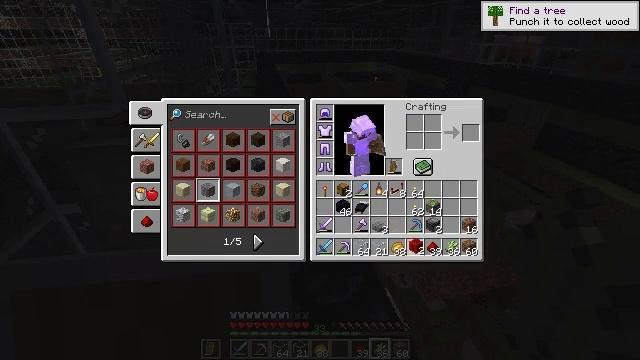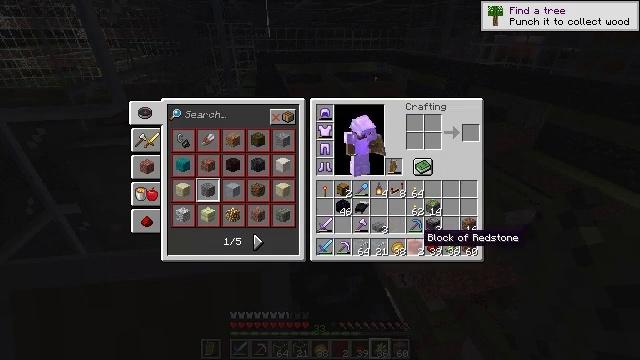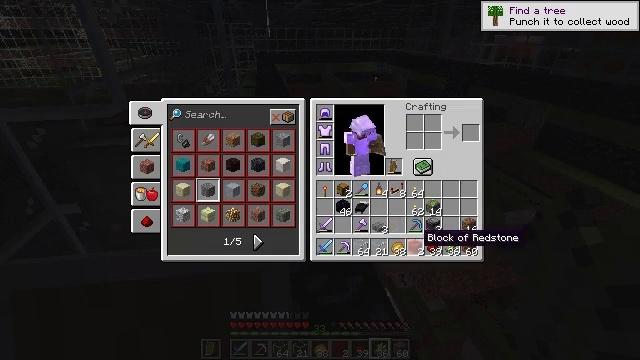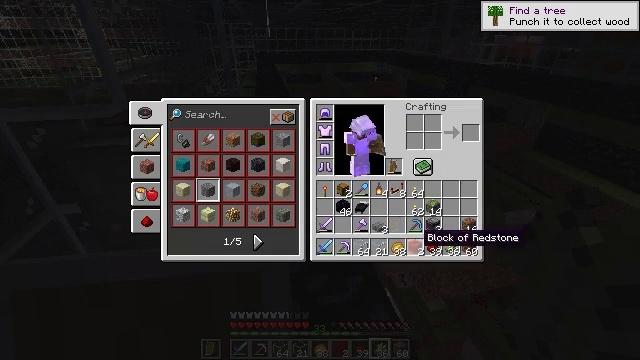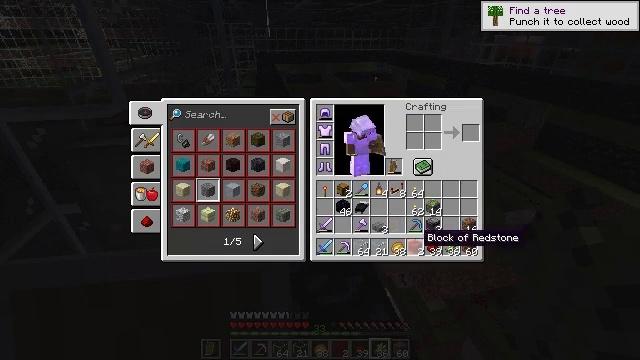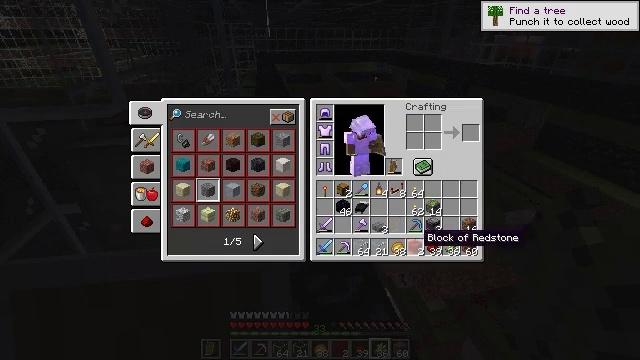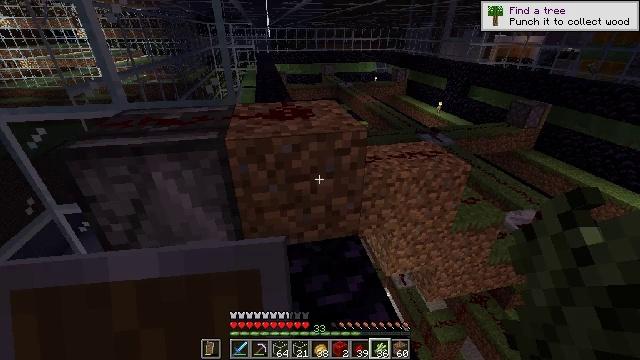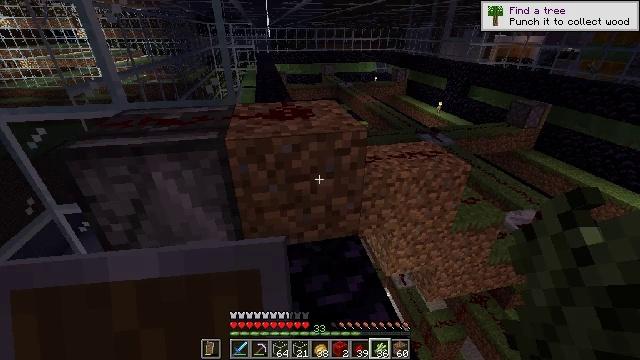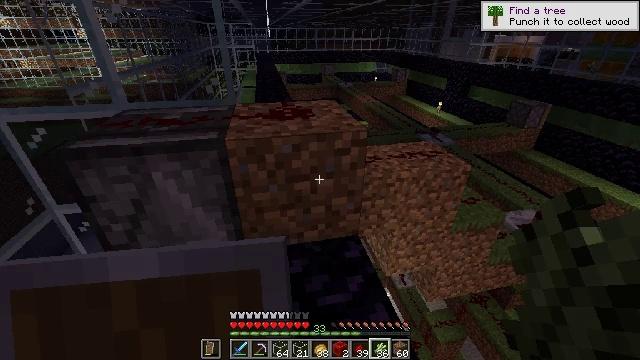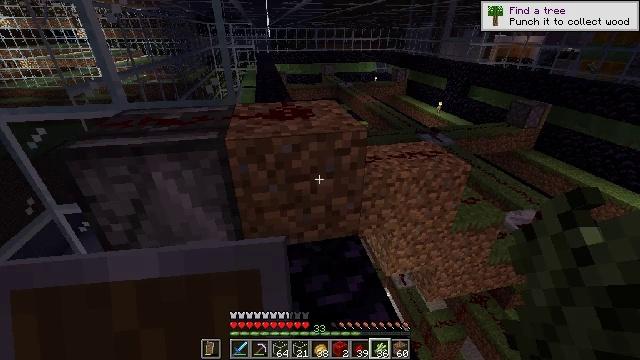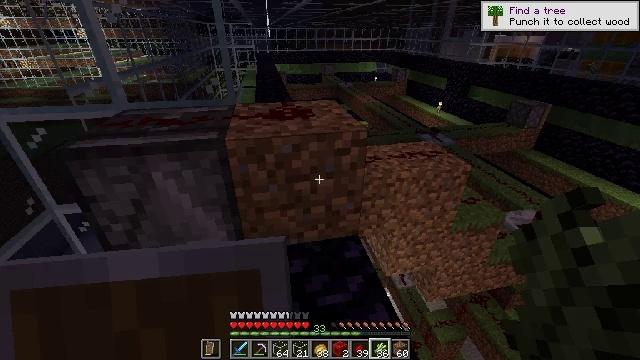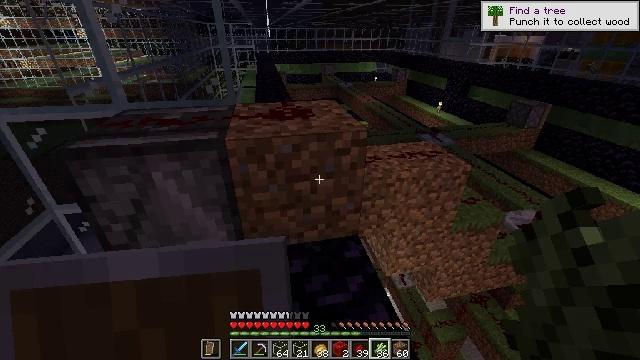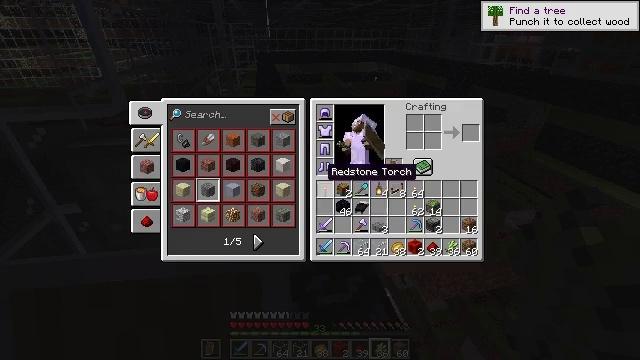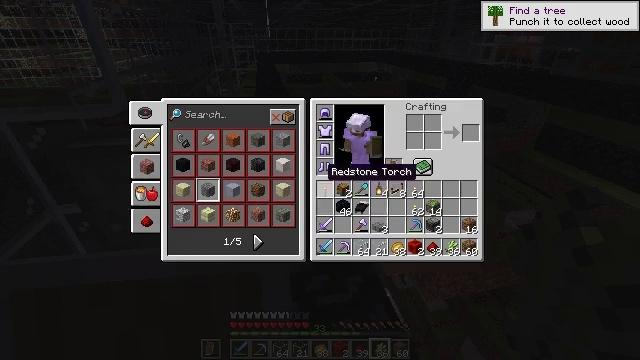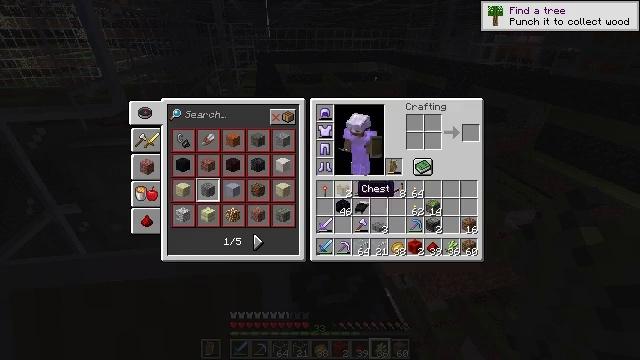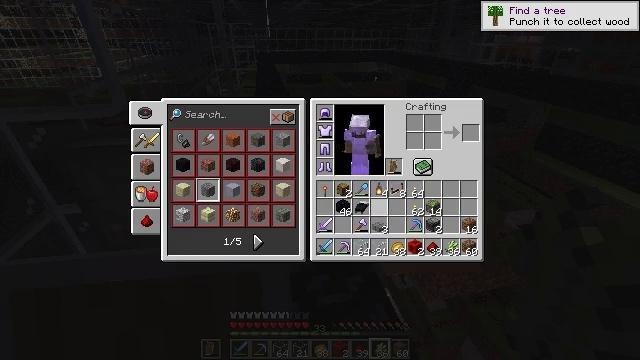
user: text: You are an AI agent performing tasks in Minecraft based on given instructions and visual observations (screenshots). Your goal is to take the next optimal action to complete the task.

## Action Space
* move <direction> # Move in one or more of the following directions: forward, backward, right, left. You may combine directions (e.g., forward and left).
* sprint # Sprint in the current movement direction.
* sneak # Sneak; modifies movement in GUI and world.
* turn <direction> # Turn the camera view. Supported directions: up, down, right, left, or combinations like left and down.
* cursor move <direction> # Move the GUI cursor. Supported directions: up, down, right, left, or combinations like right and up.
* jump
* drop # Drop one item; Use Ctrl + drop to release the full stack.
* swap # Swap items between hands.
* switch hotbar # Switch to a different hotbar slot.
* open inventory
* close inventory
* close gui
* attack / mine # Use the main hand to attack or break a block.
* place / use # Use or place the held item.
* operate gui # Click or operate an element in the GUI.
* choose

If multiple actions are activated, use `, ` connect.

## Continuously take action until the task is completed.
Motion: motion action
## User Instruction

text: Retrieve the redstone wire by breaking it.
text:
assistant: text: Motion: no_op
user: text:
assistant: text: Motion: no_op
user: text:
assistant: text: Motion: no_op
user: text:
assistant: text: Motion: no_op
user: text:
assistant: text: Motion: no_op
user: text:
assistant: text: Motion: close inventory
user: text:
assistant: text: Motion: close inventory
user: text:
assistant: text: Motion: close inventory
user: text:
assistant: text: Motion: no_op
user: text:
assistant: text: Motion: no_op
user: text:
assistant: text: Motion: no_op
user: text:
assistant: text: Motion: open inventory
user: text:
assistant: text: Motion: open inventory
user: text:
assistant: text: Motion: cursor move right and down
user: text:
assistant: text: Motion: cursor move right and down
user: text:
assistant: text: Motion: cursor move right
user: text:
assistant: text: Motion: no_op
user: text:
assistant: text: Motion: cursor move left and up
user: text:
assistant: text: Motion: cursor move left
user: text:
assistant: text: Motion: no_op
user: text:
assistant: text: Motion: no_op
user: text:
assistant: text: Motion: no_op
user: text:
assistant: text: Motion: operate gui
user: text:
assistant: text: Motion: cursor move right and down, operate gui
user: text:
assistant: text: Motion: cursor move right and down
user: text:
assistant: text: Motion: cursor move right and down
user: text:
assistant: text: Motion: cursor move right
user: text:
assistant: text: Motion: no_op
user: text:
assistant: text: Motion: no_op
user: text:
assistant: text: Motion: operate gui